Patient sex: M
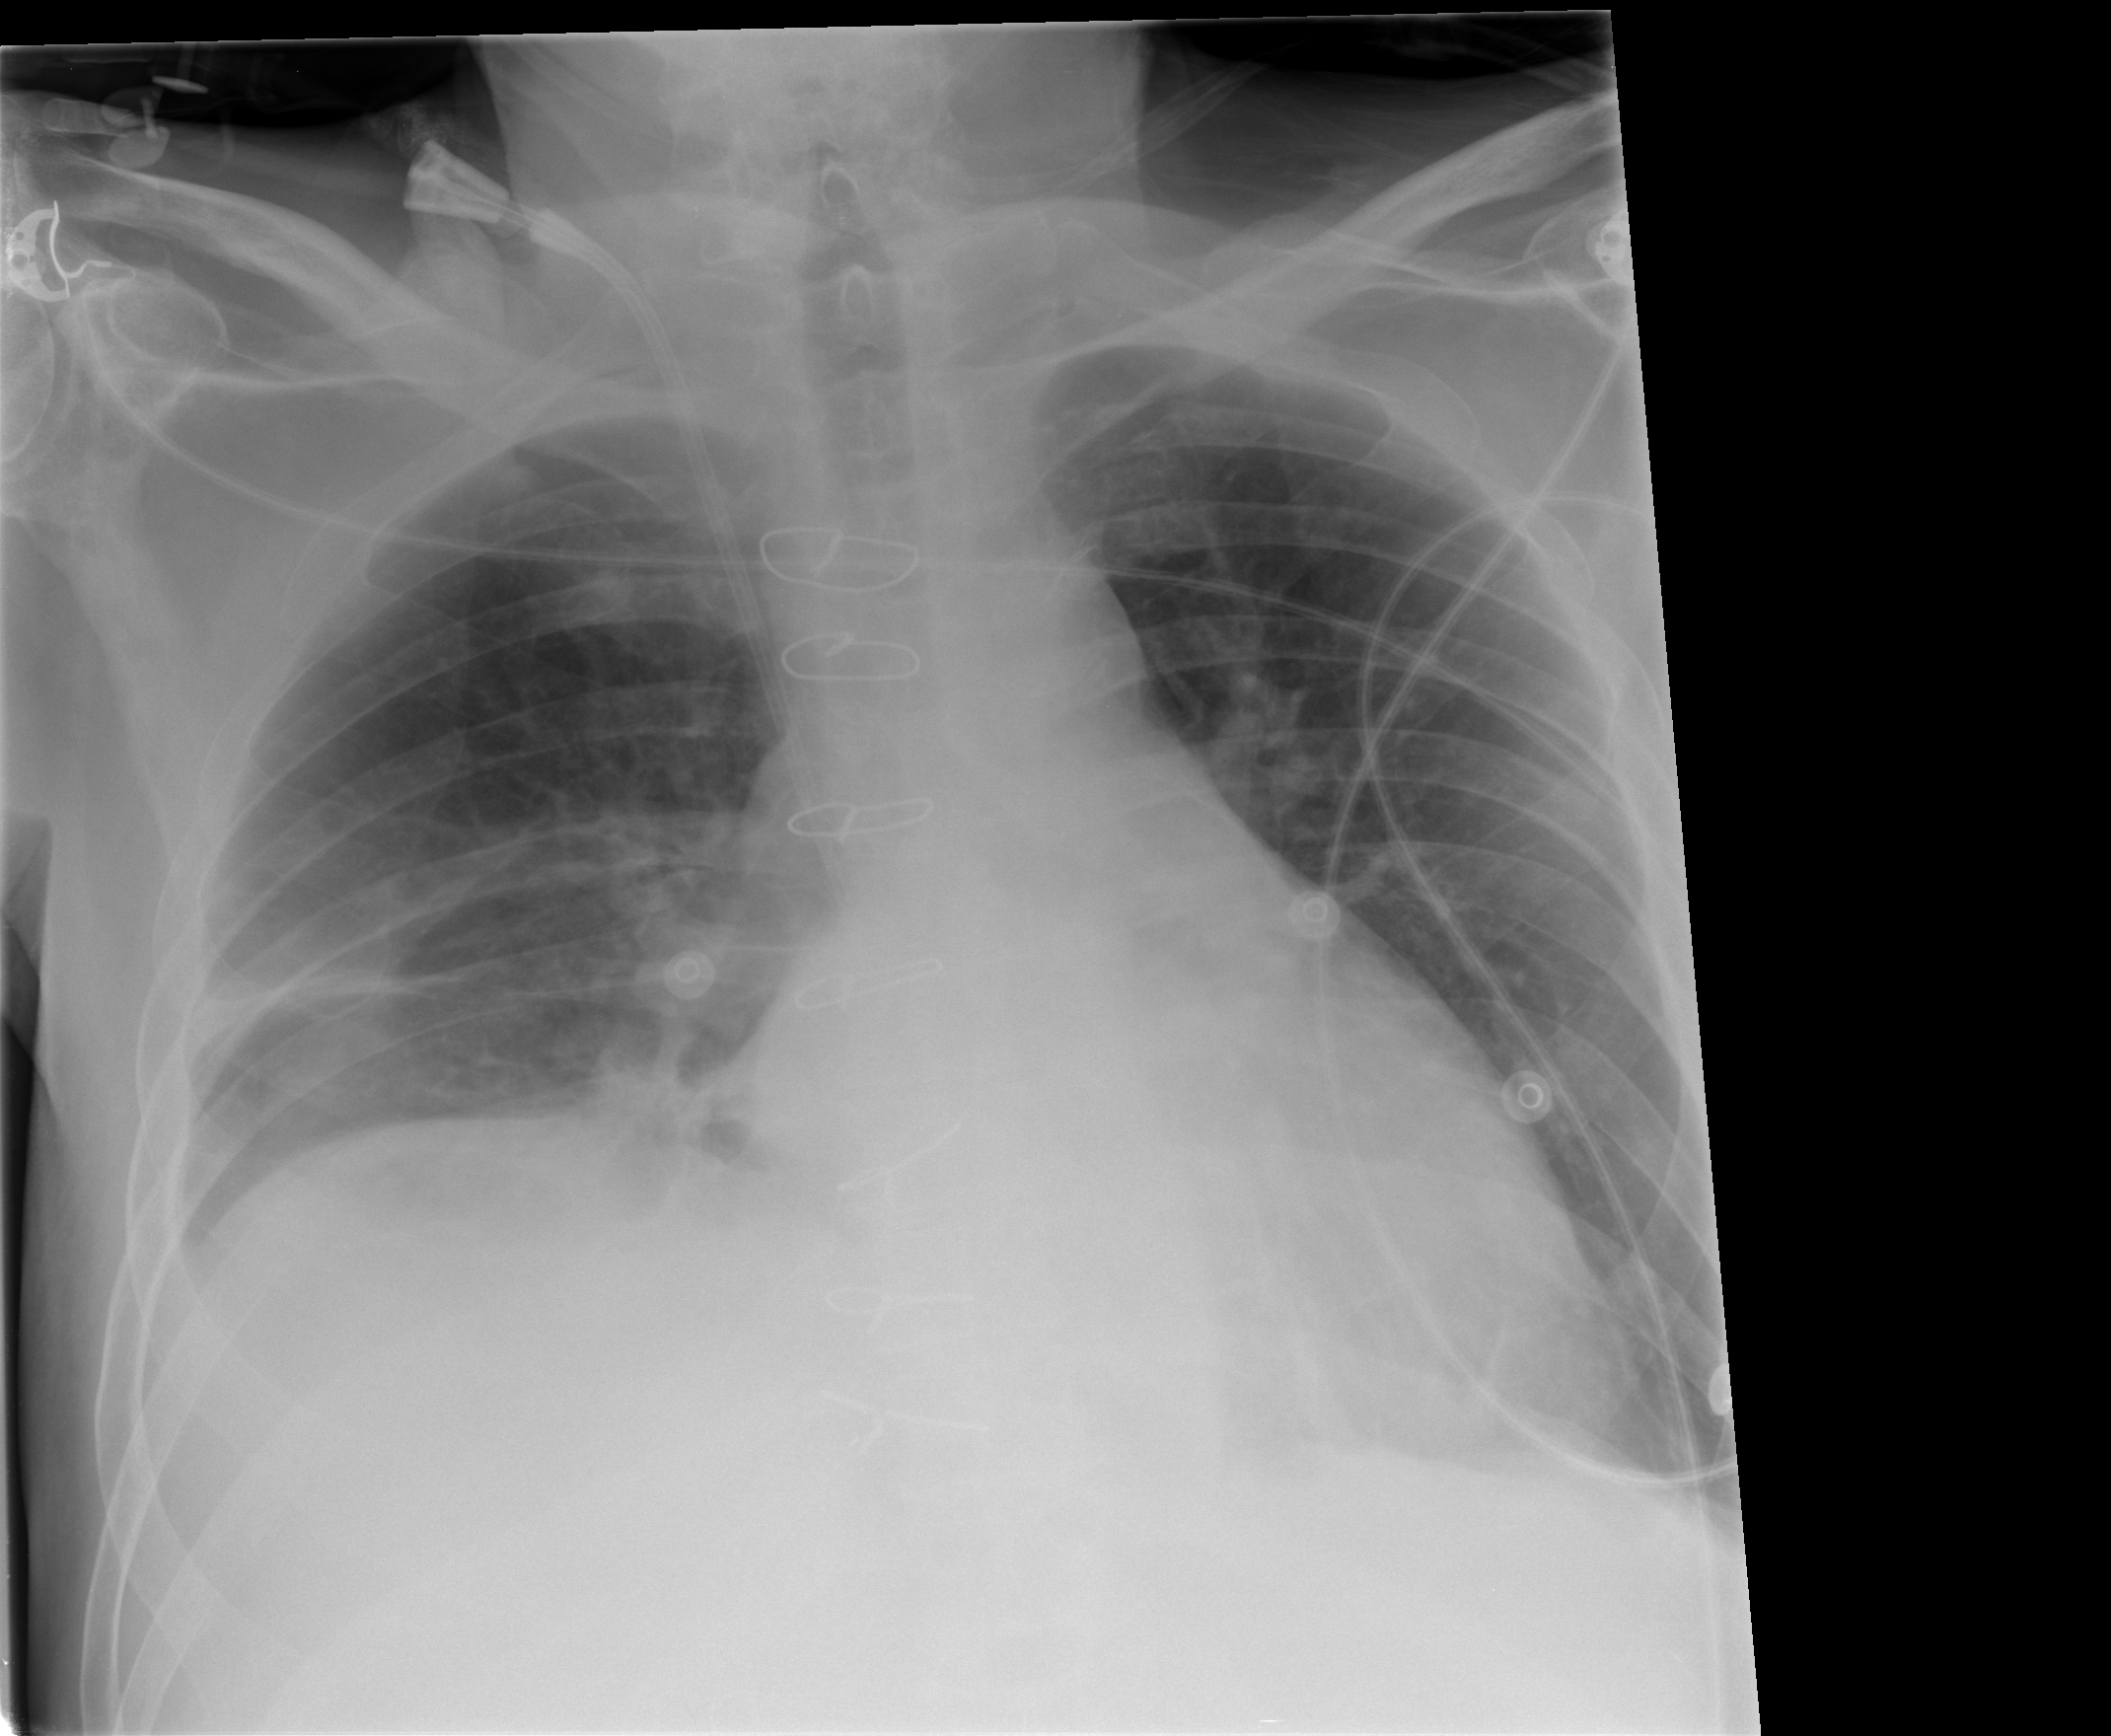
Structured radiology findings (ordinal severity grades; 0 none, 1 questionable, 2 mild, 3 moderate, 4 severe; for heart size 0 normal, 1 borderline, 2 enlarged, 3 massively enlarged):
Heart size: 2
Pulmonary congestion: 0
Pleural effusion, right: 0
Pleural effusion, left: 0
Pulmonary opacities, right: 0
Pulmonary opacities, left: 0
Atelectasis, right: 2
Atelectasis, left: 0